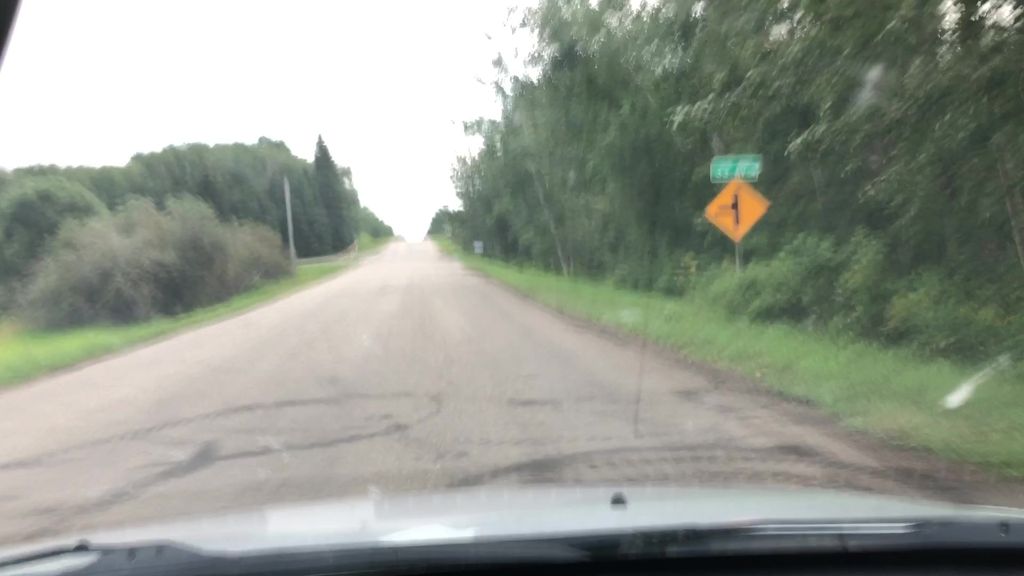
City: edmonton